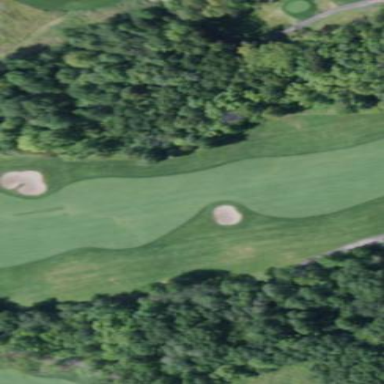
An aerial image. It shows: Golf fairway surrounded by grass.